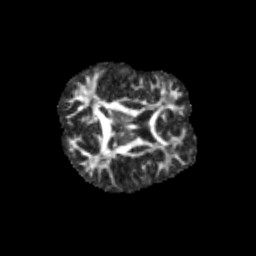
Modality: FA
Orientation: axial
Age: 12
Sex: male
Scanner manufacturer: siemens
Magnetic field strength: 3 T
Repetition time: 3.8 s
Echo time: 0.07 s